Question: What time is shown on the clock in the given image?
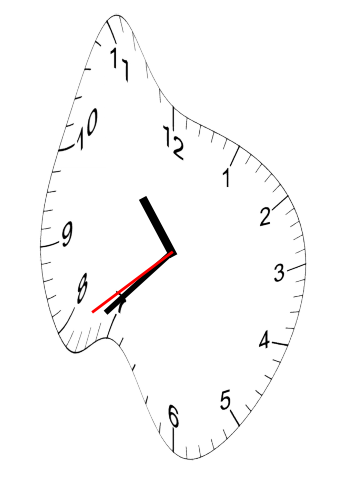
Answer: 10:37:39